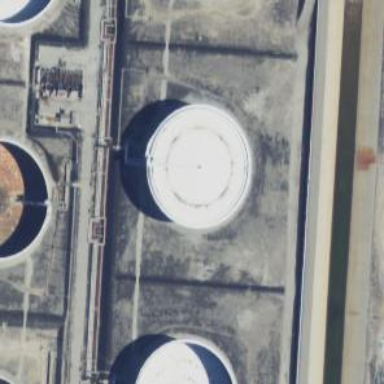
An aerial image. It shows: Storage tank with man-made structure.